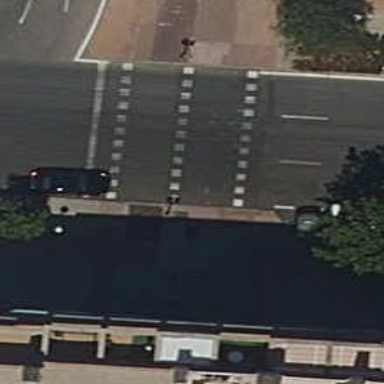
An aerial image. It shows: Road crossing with traffic signals.